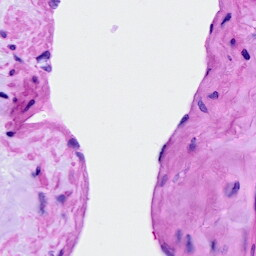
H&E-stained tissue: Ovarian